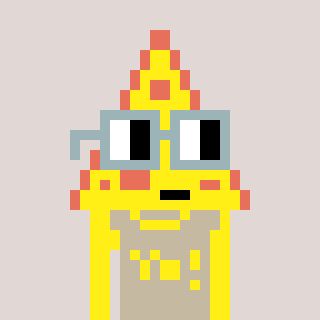
a pixel art character with square dark gray glasses, a pizza-shaped head and a bege-colored body on a warm background